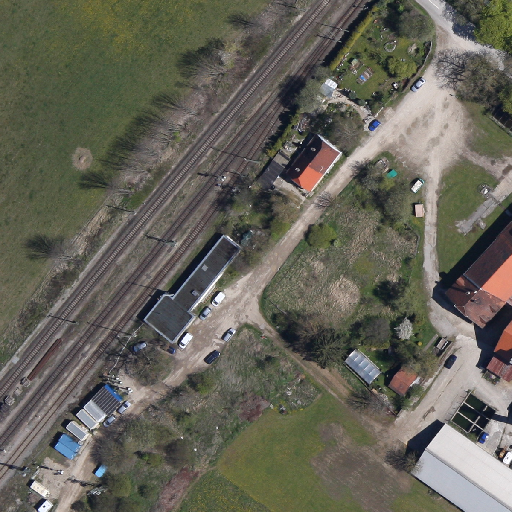
Referring expression: van in the parking area